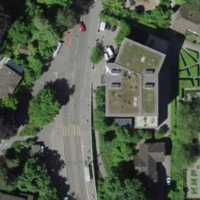
EUNIS habitat code: 53
Species observed at this site:
Fagus sylvatica